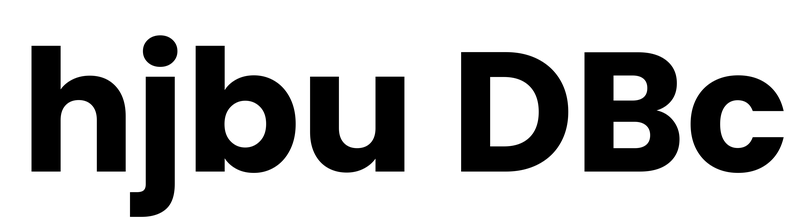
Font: Poppins-Bold